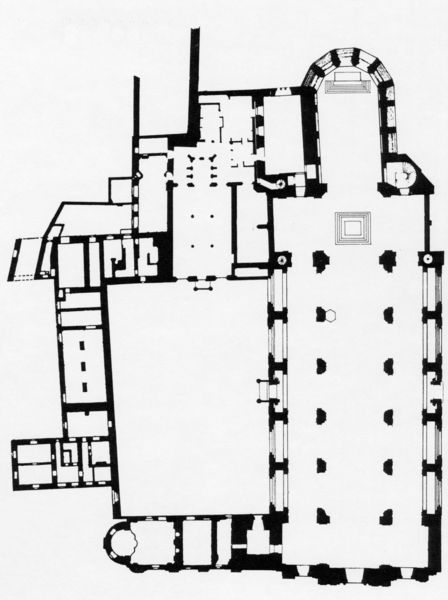
Titel: Passauer Dom (Grundriss)
Künstler: Carlo Lurago
Standort: Passau
Institution: Dom
Schlagwörter: weiß, fenster, pfeiler, raum, schwarz, skizze, säule, säulen, tür, zeichnung, zimmer, anlage, gebäude, haus, schloss, wand, architektur, kirche, blatt, rund, turm, garten, schiff, schiffe, bogen, fassade, türen, mauer, hof, empore, saal, rundbogen, joche, kuppel, treppe, anbau, punkte, wände, eingang, nische, arkade, innenhof, eckig, kloster, gross, schwarzweiß, mosaik, räume, entwurf, altar, hauptschiff, kathedrale, portal, karte, kirchenschiff, mittelschiff, gruft, seitenschiff, mauern, altarraum, apsis, romanik, treppenhaus, chor, kapelle, plan, tempel, wendeltreppe, bau, geschoss, basilika, grundriss, kreuzgang, nischen, bauplan, atrium, fundament, innenräume, einschiffig, erweiterung, apsiden, seitenschiffe, vierung, querschiff, treppenhäuser, anbauten, blaupause, klosteranlage, wirtschaftsgebäude, st. peter, sakristei, absiden, querung, kloste3r, wirtschaftsräume, kirchengrundriss, #altar, shwarz weiß, absieden